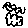
Label: cloud